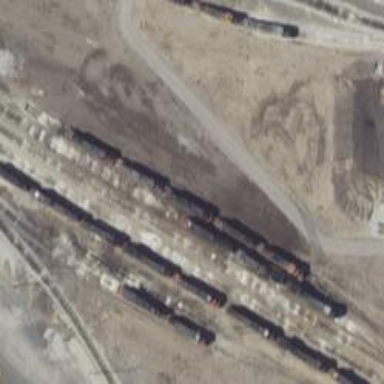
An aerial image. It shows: Railway yard in service.